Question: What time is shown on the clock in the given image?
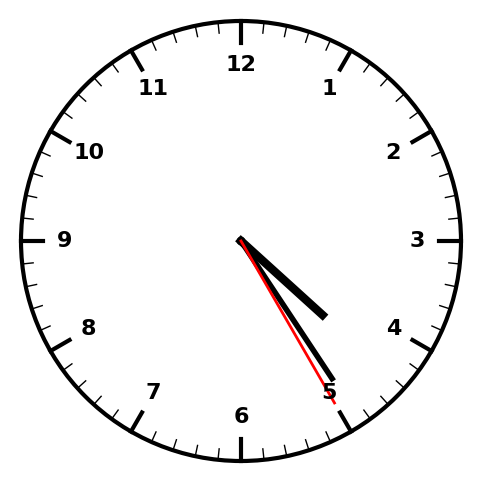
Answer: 04:24:25